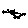
Label: cat